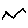
Label: zigzag